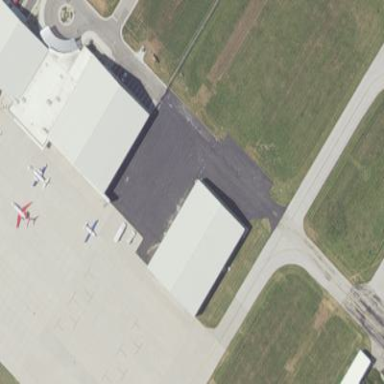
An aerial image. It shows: Building that is hangar at the airport.